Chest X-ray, PA view. Patient: 35 years old, sex F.
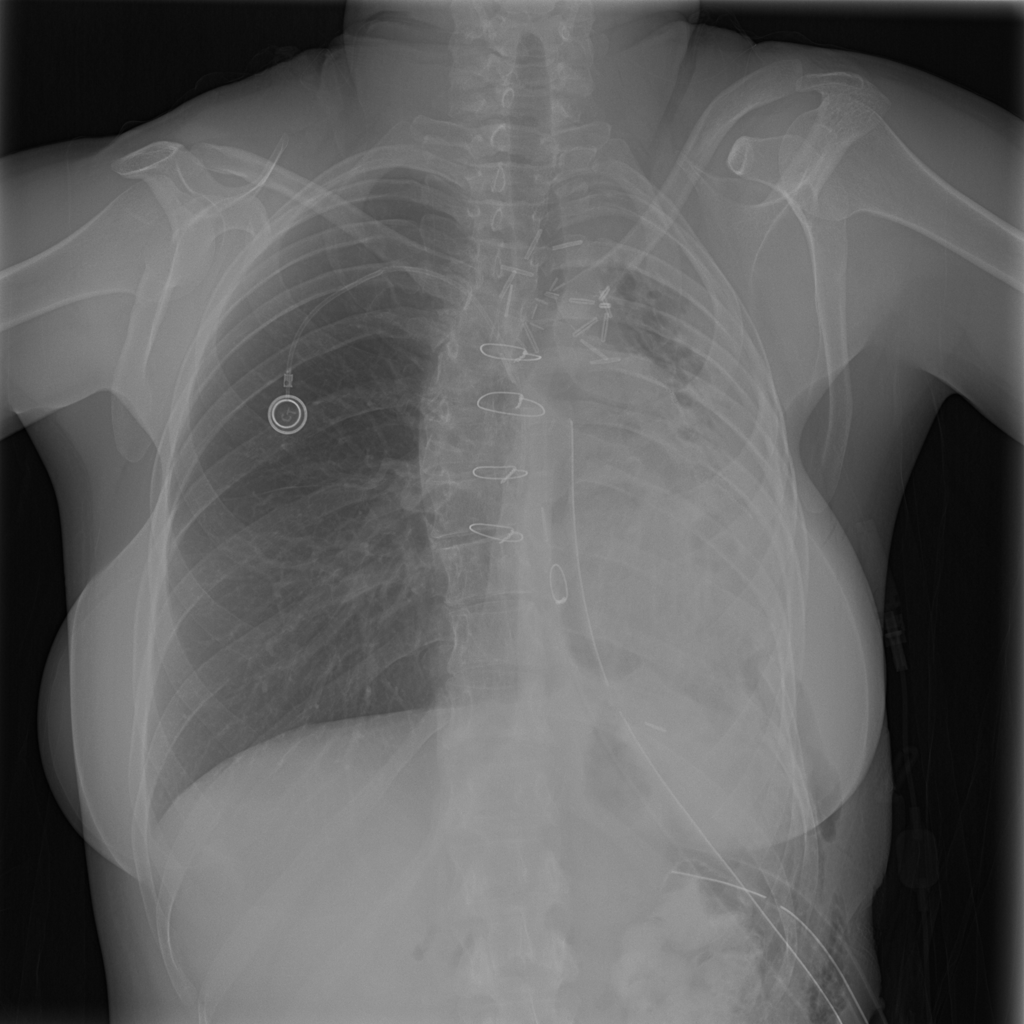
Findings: No Finding